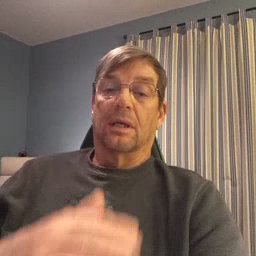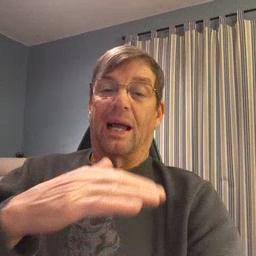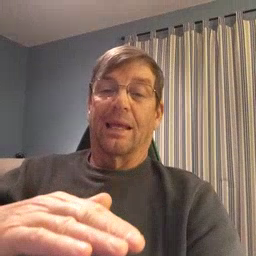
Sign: clean